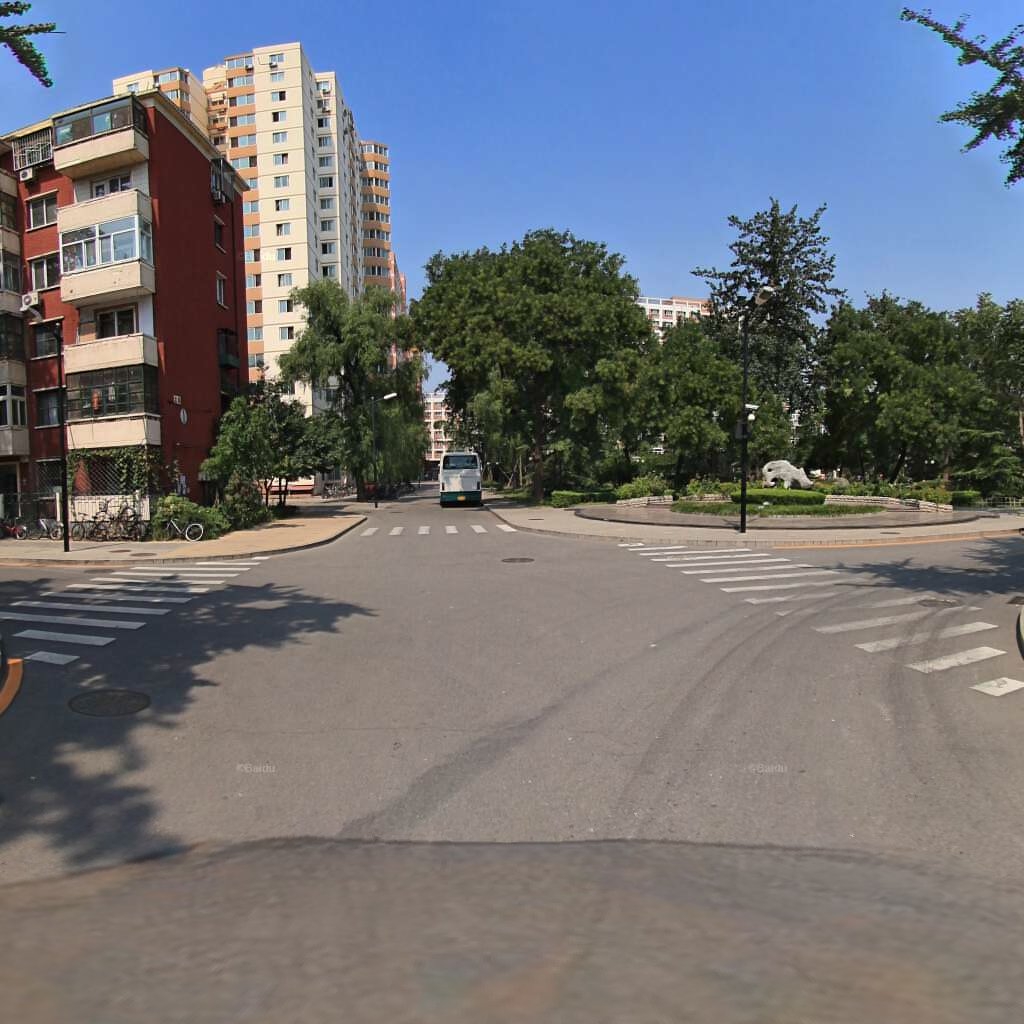
Region: Haidian
Road damage annotations: transverse crack, manhole cover, transverse crack, manhole cover